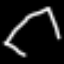
Label: diamond